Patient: sex M, age 36
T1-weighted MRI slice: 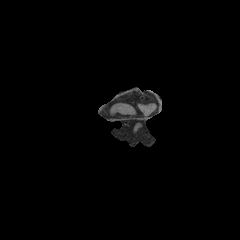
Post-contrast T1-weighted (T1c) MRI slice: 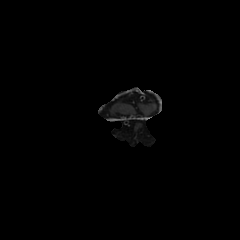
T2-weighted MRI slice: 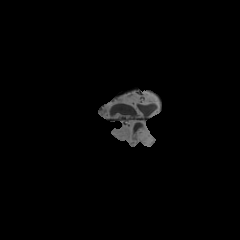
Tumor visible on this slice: no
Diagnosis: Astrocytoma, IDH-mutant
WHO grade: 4